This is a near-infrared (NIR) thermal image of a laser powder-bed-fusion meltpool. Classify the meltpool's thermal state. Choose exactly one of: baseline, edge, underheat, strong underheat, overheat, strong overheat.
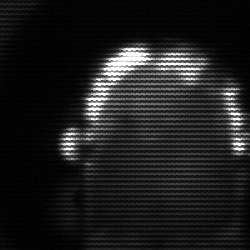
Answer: baseline